Field crop: maize
Growth stage: 1
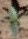
Species: datura